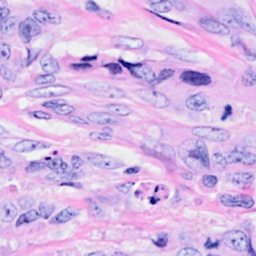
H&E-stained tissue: Breast